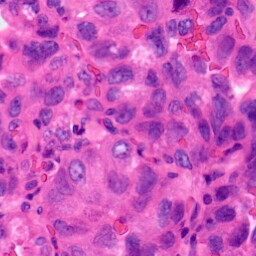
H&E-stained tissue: Lung